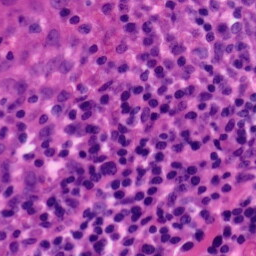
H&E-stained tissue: Tonsil